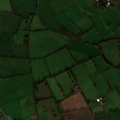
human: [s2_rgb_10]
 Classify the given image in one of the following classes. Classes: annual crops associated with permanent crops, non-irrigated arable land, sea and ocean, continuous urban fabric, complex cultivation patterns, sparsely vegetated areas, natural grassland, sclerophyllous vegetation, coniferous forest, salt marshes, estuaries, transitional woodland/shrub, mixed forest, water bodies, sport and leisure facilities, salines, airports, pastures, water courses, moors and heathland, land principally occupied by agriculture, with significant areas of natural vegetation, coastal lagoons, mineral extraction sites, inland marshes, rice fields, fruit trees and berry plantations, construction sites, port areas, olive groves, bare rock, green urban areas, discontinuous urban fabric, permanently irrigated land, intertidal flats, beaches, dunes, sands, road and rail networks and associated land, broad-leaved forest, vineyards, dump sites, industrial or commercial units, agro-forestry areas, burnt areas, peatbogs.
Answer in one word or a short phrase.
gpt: non-irrigated arable land, pastures, complex cultivation patterns